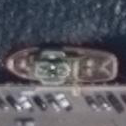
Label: Towing_vessel